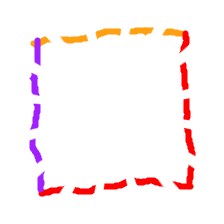
Shape: square